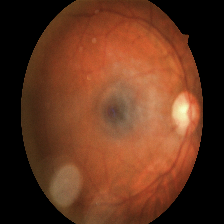
Diabetic retinopathy grade: Moderate